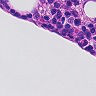
Metastatic tissue present: no